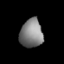
Tissue: lung
Cell type: Epithelial cells
Senescence score: 0.2272
Nuclear area (px): 631
Mean DAPI intensity: 128.496